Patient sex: F
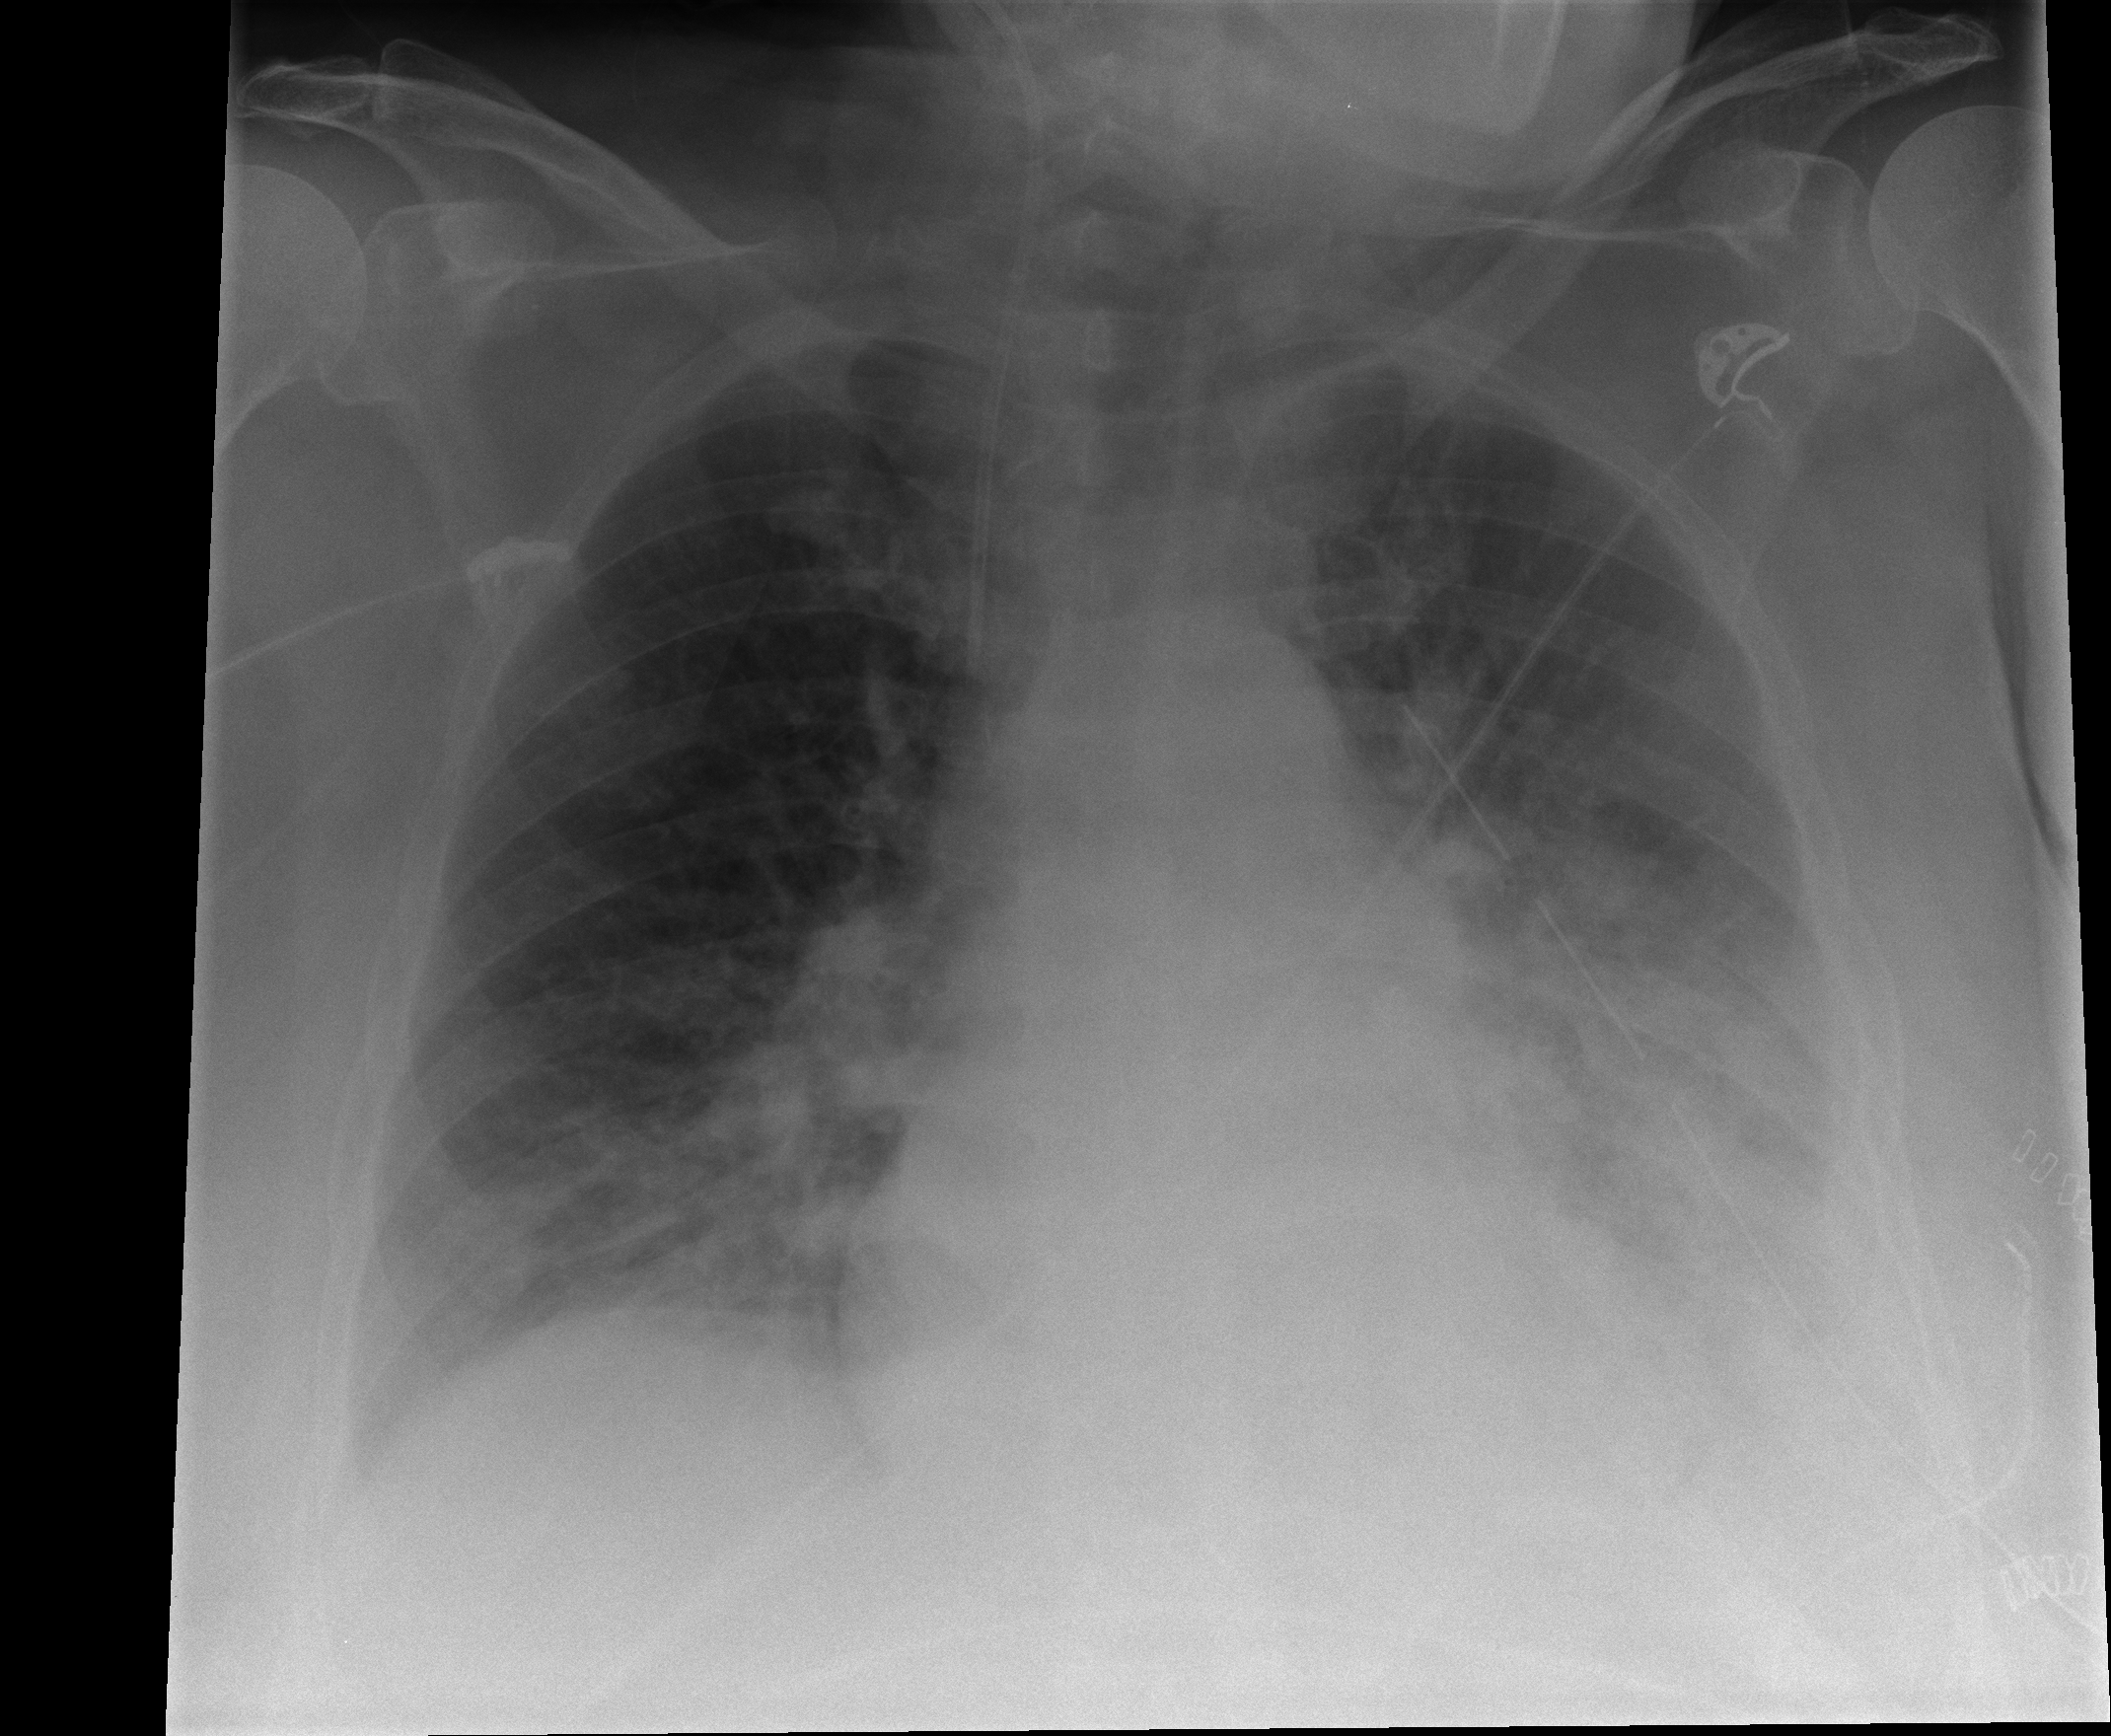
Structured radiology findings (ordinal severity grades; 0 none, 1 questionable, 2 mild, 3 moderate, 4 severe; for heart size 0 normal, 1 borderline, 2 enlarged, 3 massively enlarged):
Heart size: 0
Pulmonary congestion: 2
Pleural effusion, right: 0
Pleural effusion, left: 2
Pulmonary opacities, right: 0
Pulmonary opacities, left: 2
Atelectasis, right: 2
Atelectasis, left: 3